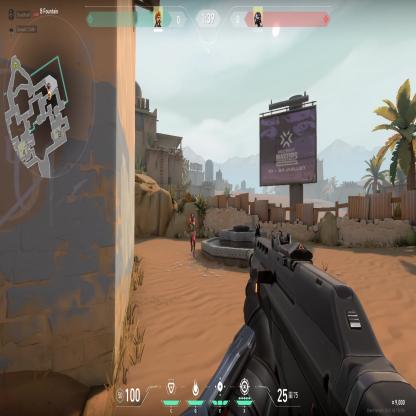
Label: enemy